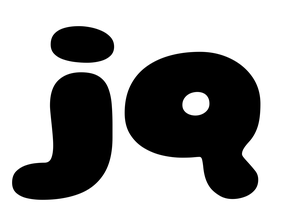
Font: Gluten_Black